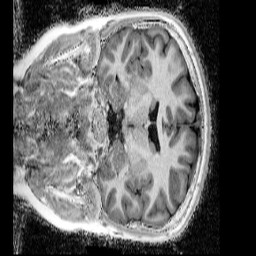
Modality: UNIT1_denoised
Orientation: coronal
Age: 12
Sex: female
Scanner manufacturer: siemens
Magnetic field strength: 3 T
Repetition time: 4 s
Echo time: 0.00299 s